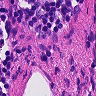
Metastatic tissue present: no